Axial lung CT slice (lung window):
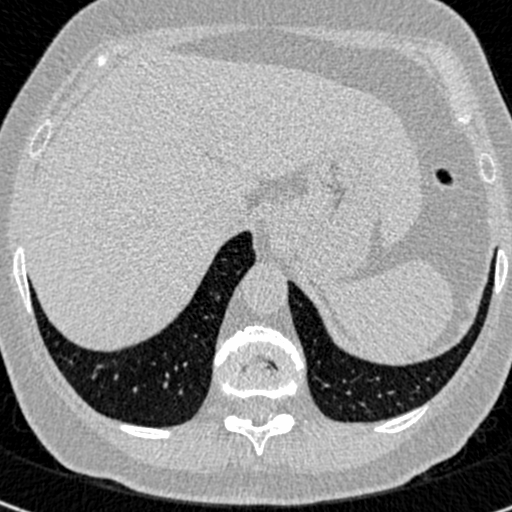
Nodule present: no